Question: I am styling a QPushButton with a border image with 28px border (for really round corners) Like so:
'''
#MyApp QPushButton
{
margin:0;
padding: 0;
border:0;
border-image: url(:/graphics/button_brand_up.png) 28 28 28 28 stretch stretch;
border-top: 28px transparent;
border-bottom: 28px transparent;
border-right: 28px transparent;
border-left: 28px transparent;
}
'''
However, it seems that when the button is rendered, the text label on the button gets clipped to the inside patch of the border image. In my case this turns out disastrous:

How can I fix this so that the text is rendered over the entire surface of the button, including the border edges?
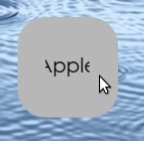
Answer: This turned out to be simpler and more intuitive than first anticipated.
The solution was to set a negative padding on the button to the same as the border image radius like so:
'''
#MyApp QPushButton
{
margin:0;
padding: -28px; /* THIS SOLVED IT */
border:0;
border-image: url(:/graphics/button_brand_up.png) 28 28 28 28 stretch stretch;
border-top: 28px transparent;
border-bottom: 28px transparent;
border-right: 28px transparent;
border-left: 28px transparent;
}
'''
Now the button looks right: